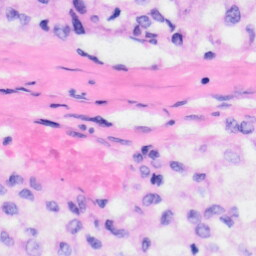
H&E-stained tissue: Liver